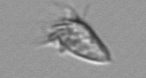
Label: Paratontonia_gracillima